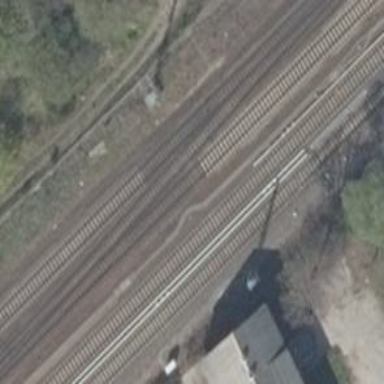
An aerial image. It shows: Railway with electrified contact lines.